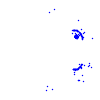
Particle: pion